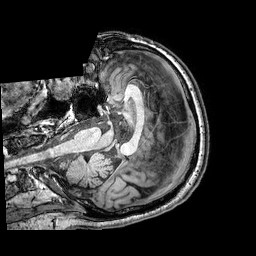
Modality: T1w
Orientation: axial
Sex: male
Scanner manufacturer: philips
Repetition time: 0.008365 s
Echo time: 0.0039 s